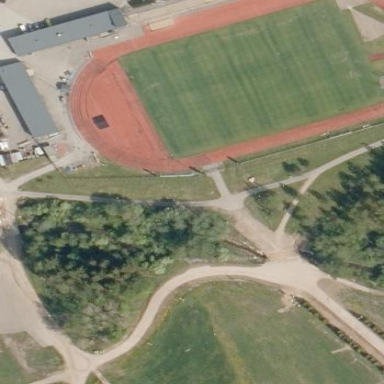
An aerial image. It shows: Athletics pitch used for leisure sports activities.